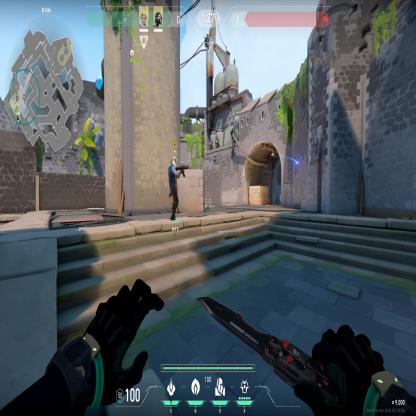
Label: teammate